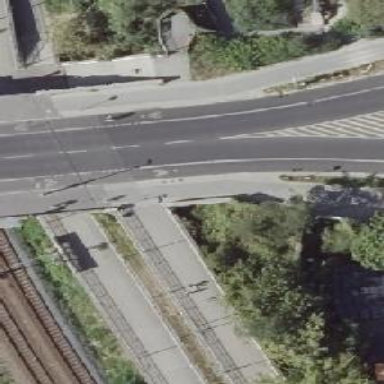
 and the cycle lanes are exclusive. No stopping is allowed for parking on both sides of the road."